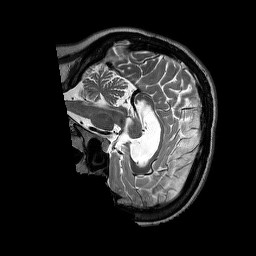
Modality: T2w
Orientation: sagittal
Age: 31
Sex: female
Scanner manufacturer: siemens
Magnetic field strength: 3 T
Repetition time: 3.2 s
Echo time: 0.213 s